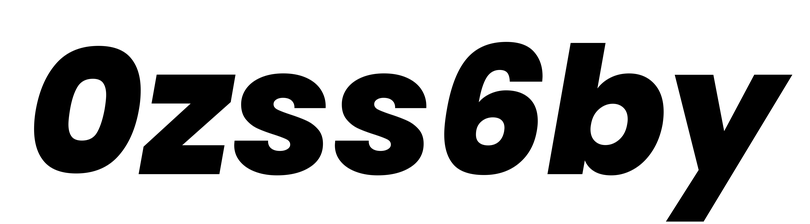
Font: Poppins-ExtraBoldItalic